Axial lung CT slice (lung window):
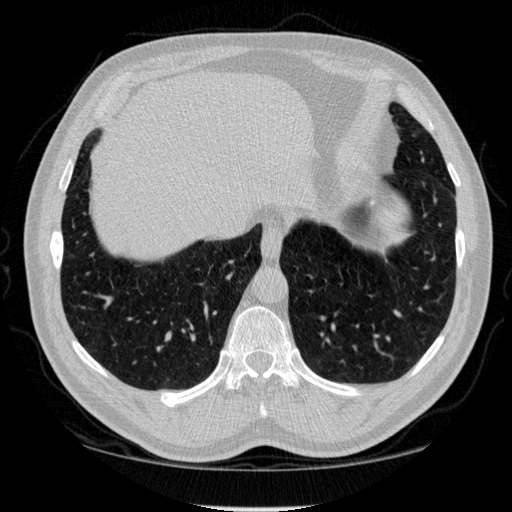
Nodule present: yes
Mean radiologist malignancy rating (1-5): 1